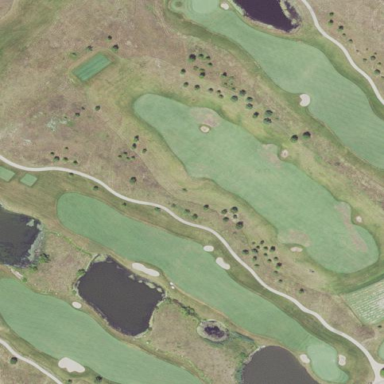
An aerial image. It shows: Area of rough grass used for golf.